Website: macys
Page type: billing-address
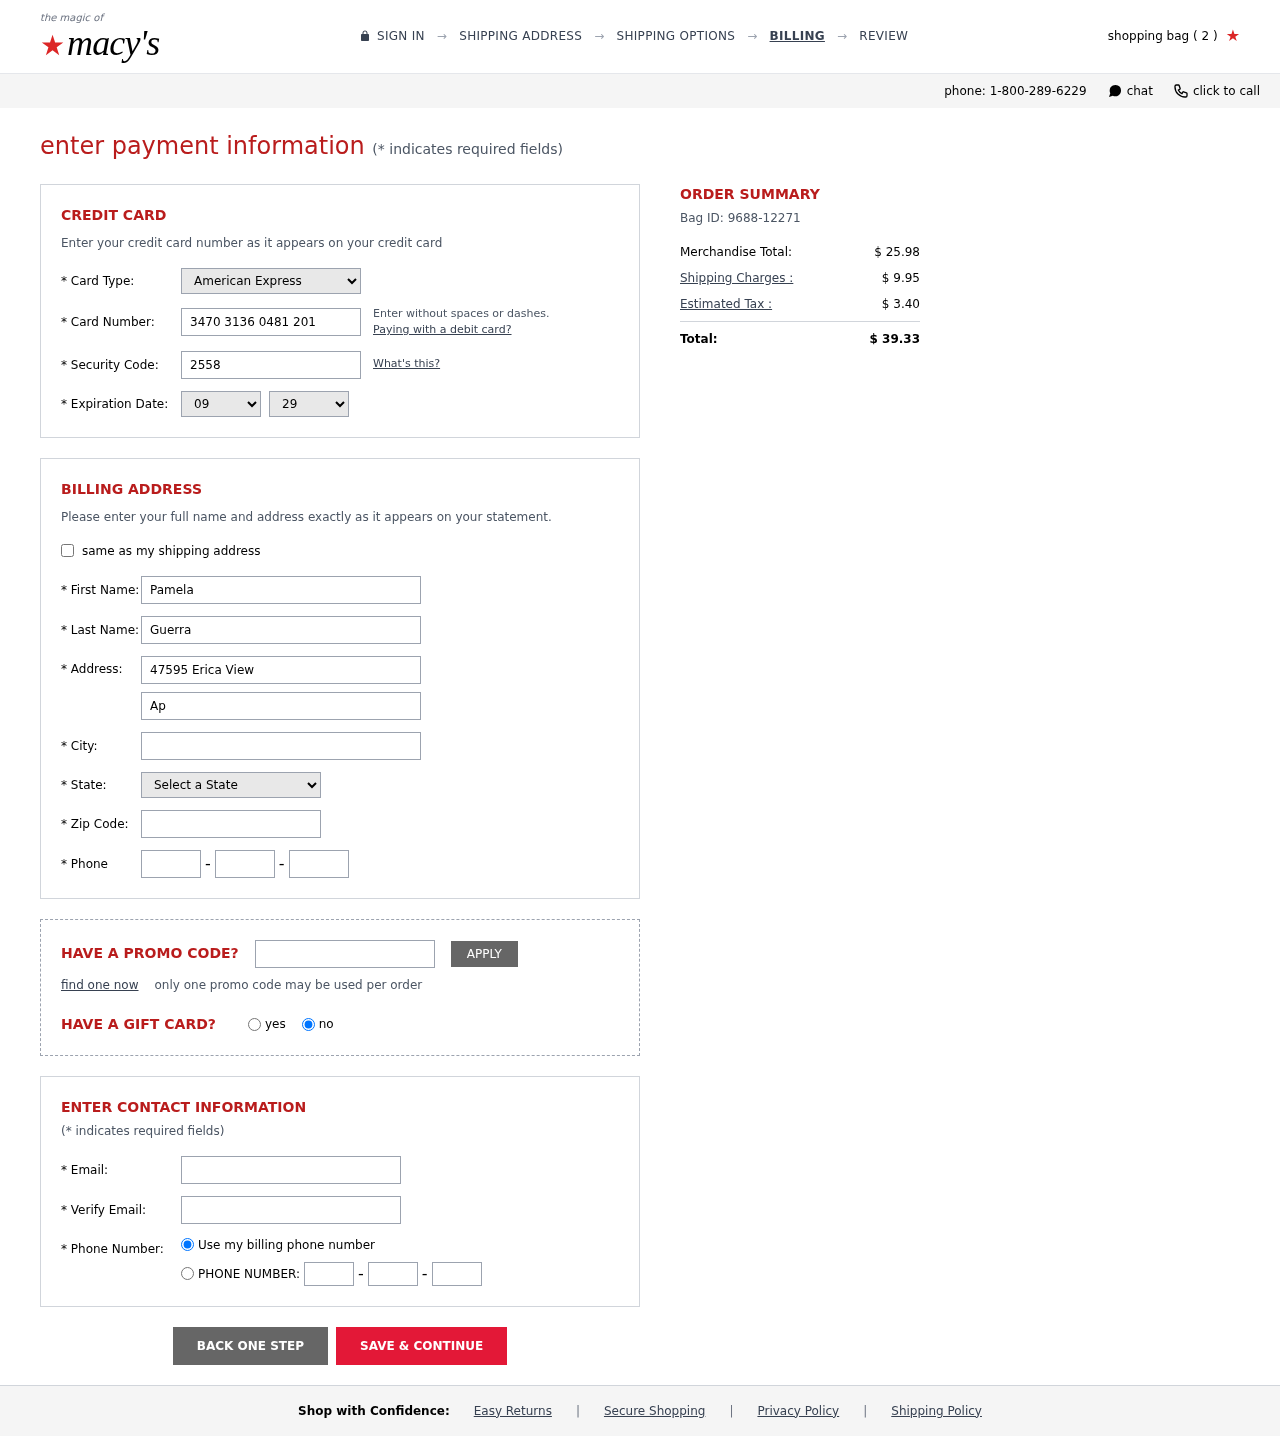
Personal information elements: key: PII_CARD_CVV
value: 2558
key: PII_CARD_EXPIRY_MONTH
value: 09
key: PII_CARD_EXPIRY_YEAR
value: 29
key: PII_CARD_NUMBER
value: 3470 3136 0481 201
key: PII_CARD_TYPE
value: American Express
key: PII_CITY
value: New Melissaland
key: PII_EMAIL
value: pamela.guerra@yahoo.com
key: PII_FIRSTNAME
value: Pamela
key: PII_LASTNAME
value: Guerra
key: PII_PHONE_AREA
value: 822
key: PII_PHONE_PREFIX
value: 461
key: PII_PHONE_SUFFIX
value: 5258
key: PII_POSTCODE
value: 41345
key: PII_STATE_ABBR
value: KS
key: PII_STREET
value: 47595 Erica View
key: PII_STREET2
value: Apt. 306
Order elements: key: ORDER_NUM_ITEMS
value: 2
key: ORDER_ID
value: Bag ID: 9688-12271
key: ORDER_SUBTOTAL
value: $ 25.98
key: ORDER_SHIPPING_COST
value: $ 9.95
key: ORDER_TAX
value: $ 3.40
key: ORDER_TOTAL
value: $ 39.33